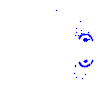
Particle: kaon